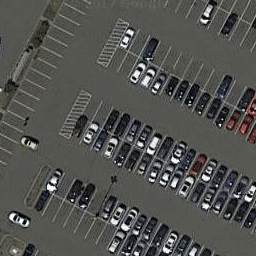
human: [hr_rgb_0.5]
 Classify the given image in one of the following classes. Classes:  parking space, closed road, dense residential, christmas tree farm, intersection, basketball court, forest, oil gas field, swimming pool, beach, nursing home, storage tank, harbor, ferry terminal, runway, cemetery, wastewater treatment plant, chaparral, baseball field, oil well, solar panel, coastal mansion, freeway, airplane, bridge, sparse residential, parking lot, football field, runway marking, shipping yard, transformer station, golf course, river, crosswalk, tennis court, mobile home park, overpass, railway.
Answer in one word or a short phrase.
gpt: parking lot